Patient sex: M
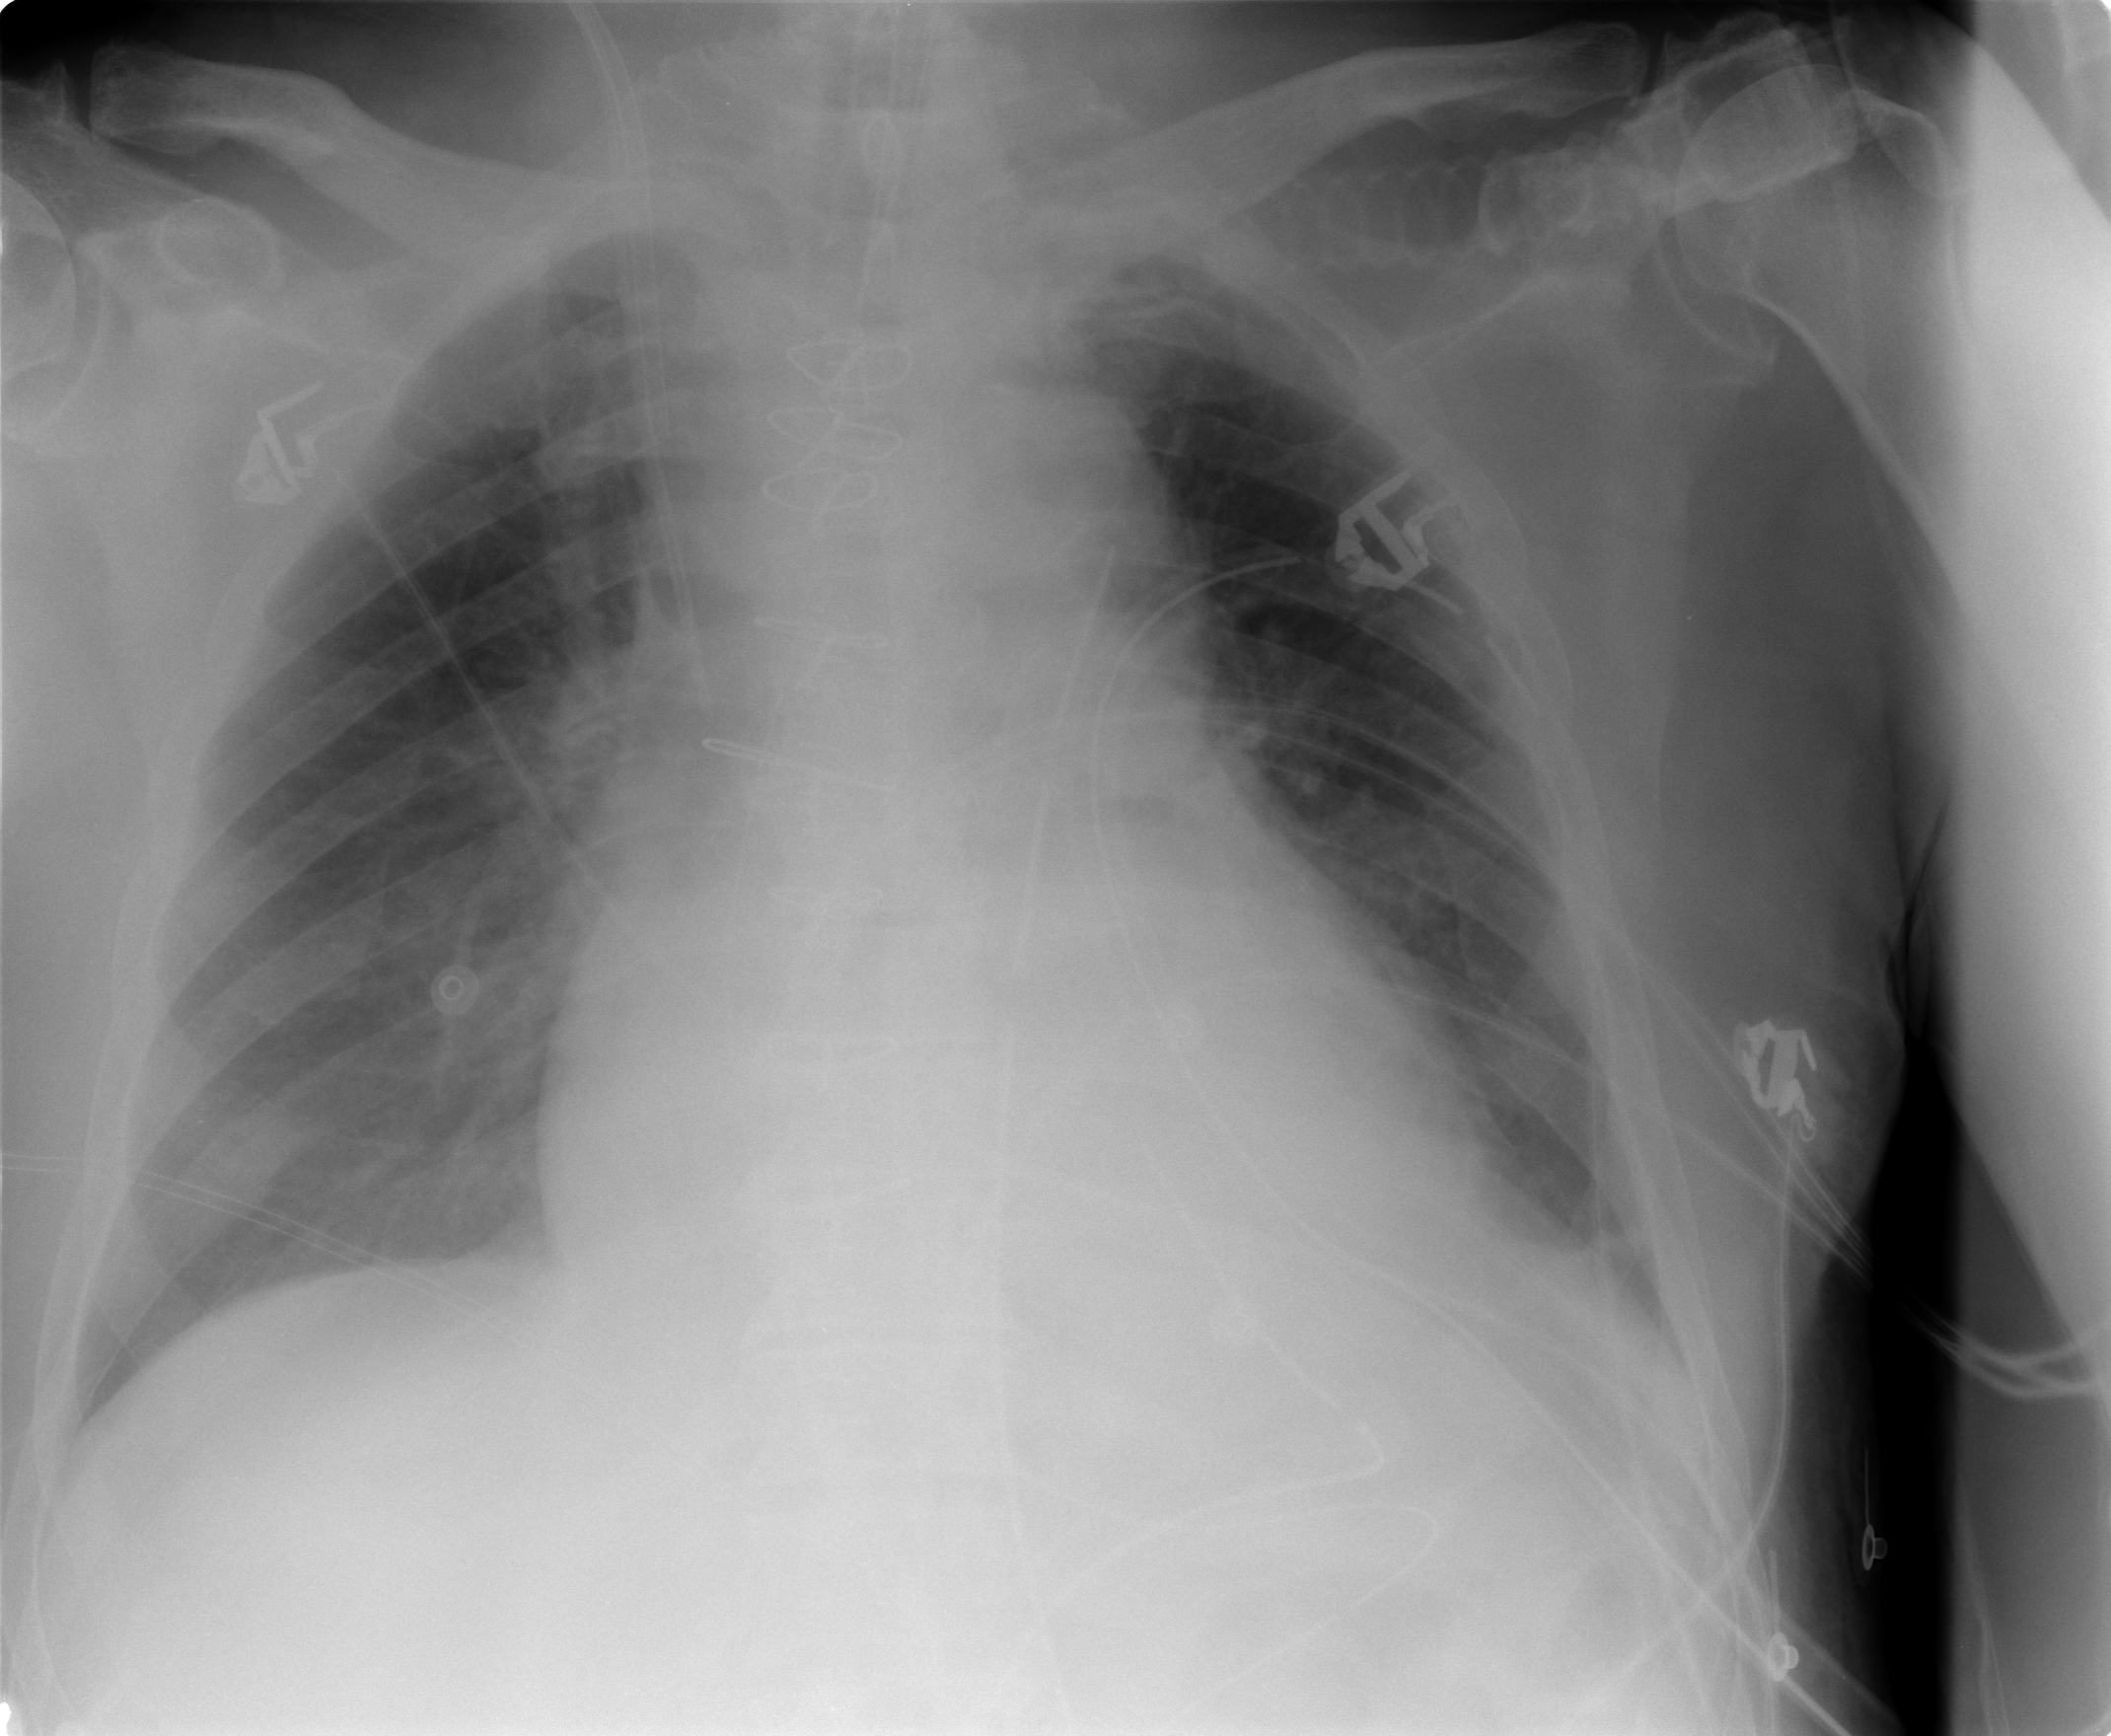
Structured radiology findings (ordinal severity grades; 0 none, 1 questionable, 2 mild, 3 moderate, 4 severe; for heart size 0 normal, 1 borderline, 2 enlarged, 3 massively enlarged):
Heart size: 2
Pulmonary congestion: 0
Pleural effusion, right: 0
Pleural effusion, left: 1
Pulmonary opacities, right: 0
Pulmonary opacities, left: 0
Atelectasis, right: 0
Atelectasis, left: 0